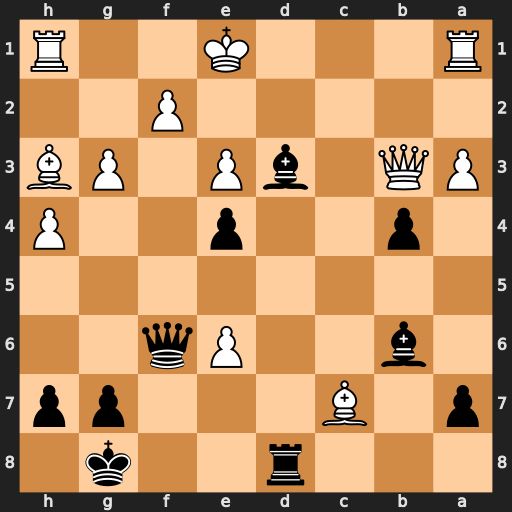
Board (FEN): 3r2k1/p1B3pp/1b2Pq2/8/1p2p2P/PQ1bP1PB/5P2/R3K2R
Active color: b
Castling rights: KQ
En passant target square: -
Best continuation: Qxa1+ Kd2 Qc3+ Qxc3 bxc3+